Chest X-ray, PA view. Patient: 63 years old, sex M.
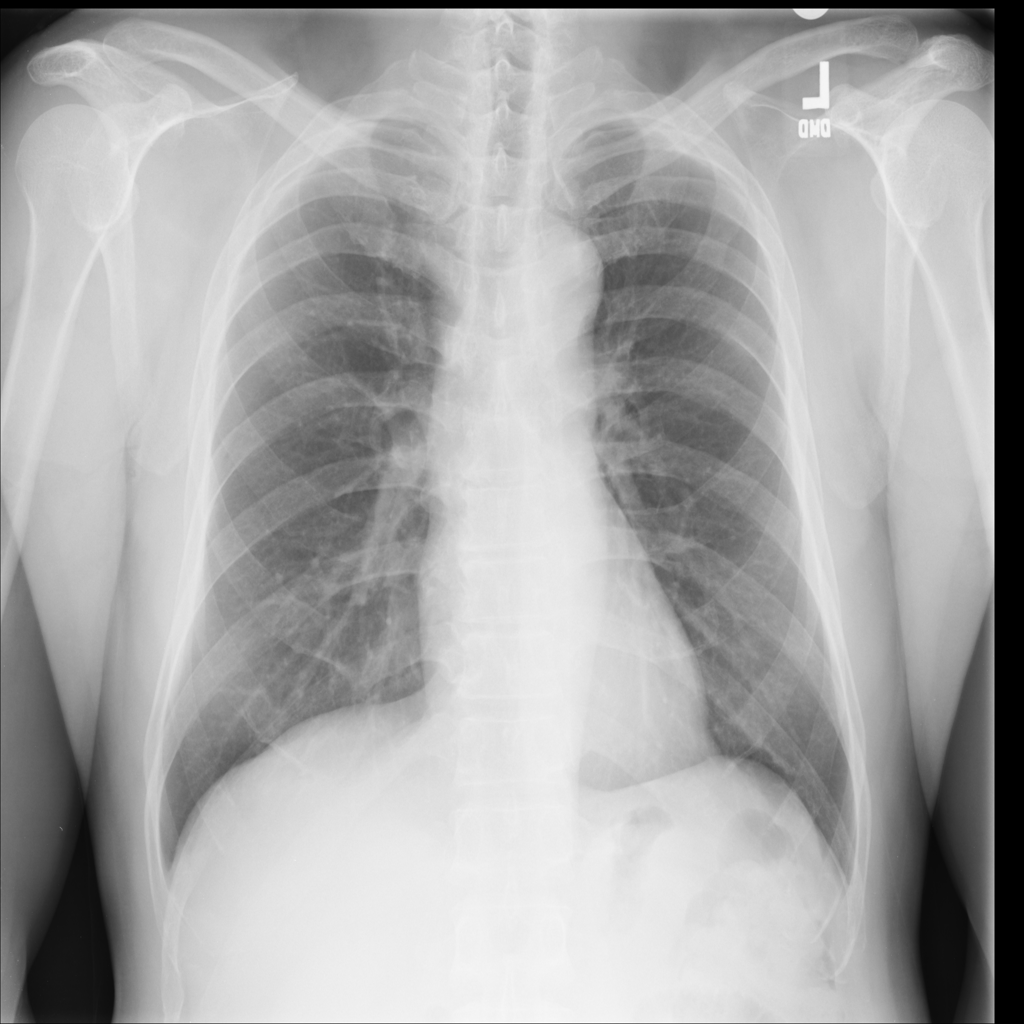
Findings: No Finding